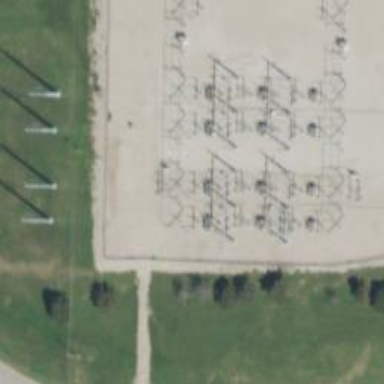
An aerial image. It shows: Switch for power supply.